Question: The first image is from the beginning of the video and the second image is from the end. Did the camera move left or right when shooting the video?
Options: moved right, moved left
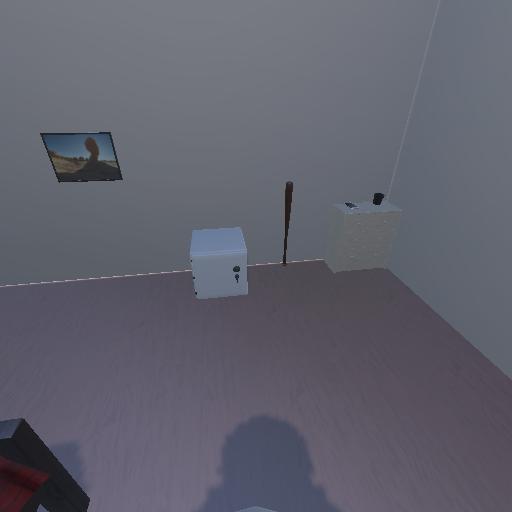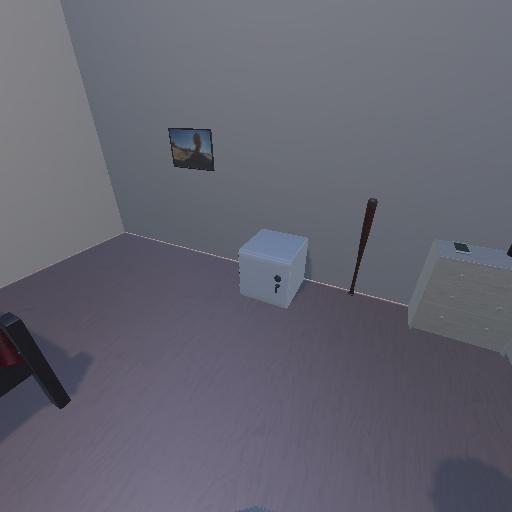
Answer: moved right